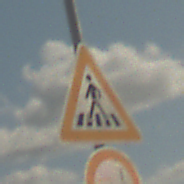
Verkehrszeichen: FussgaengerueberwegRechts
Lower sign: VerbotUeberholenEinspurigeFahrzeuge
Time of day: Midday
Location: Outdoor (Beach)
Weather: PartlyCloudy
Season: NotSpecified
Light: Natural